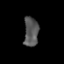
Tissue: prostate
Cell type: T cells
Senescence score: 0.3325
Nuclear area (px): 420
Mean DAPI intensity: 86.081